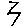
Label: zigzag